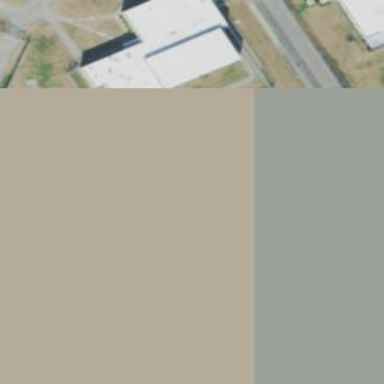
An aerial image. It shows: Flat roof building identified as prison.